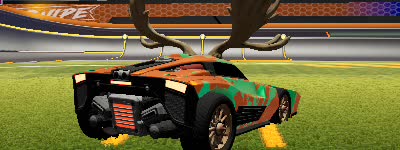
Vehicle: breakout